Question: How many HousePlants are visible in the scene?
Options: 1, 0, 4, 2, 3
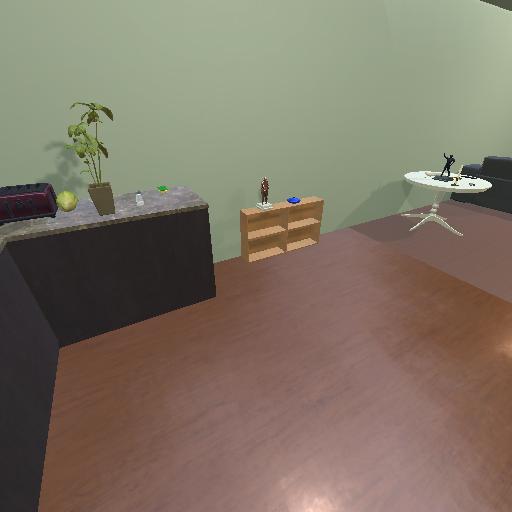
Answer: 1